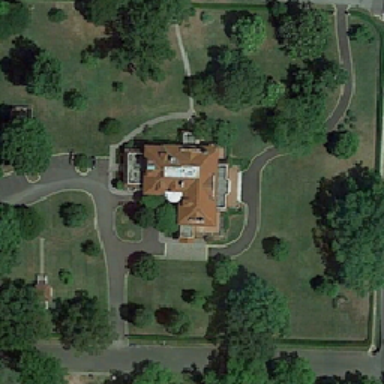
The place was divided into several parts .